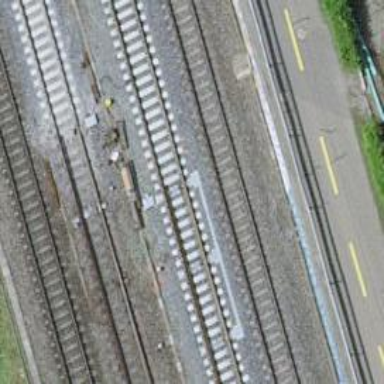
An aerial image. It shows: Railway switch.